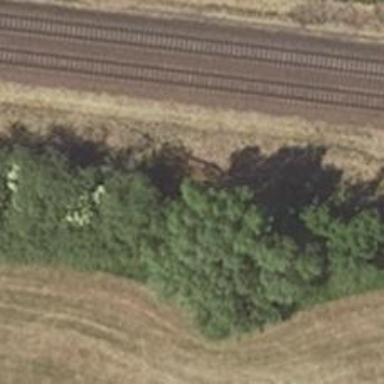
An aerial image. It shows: Row of deciduous broadleaved trees.